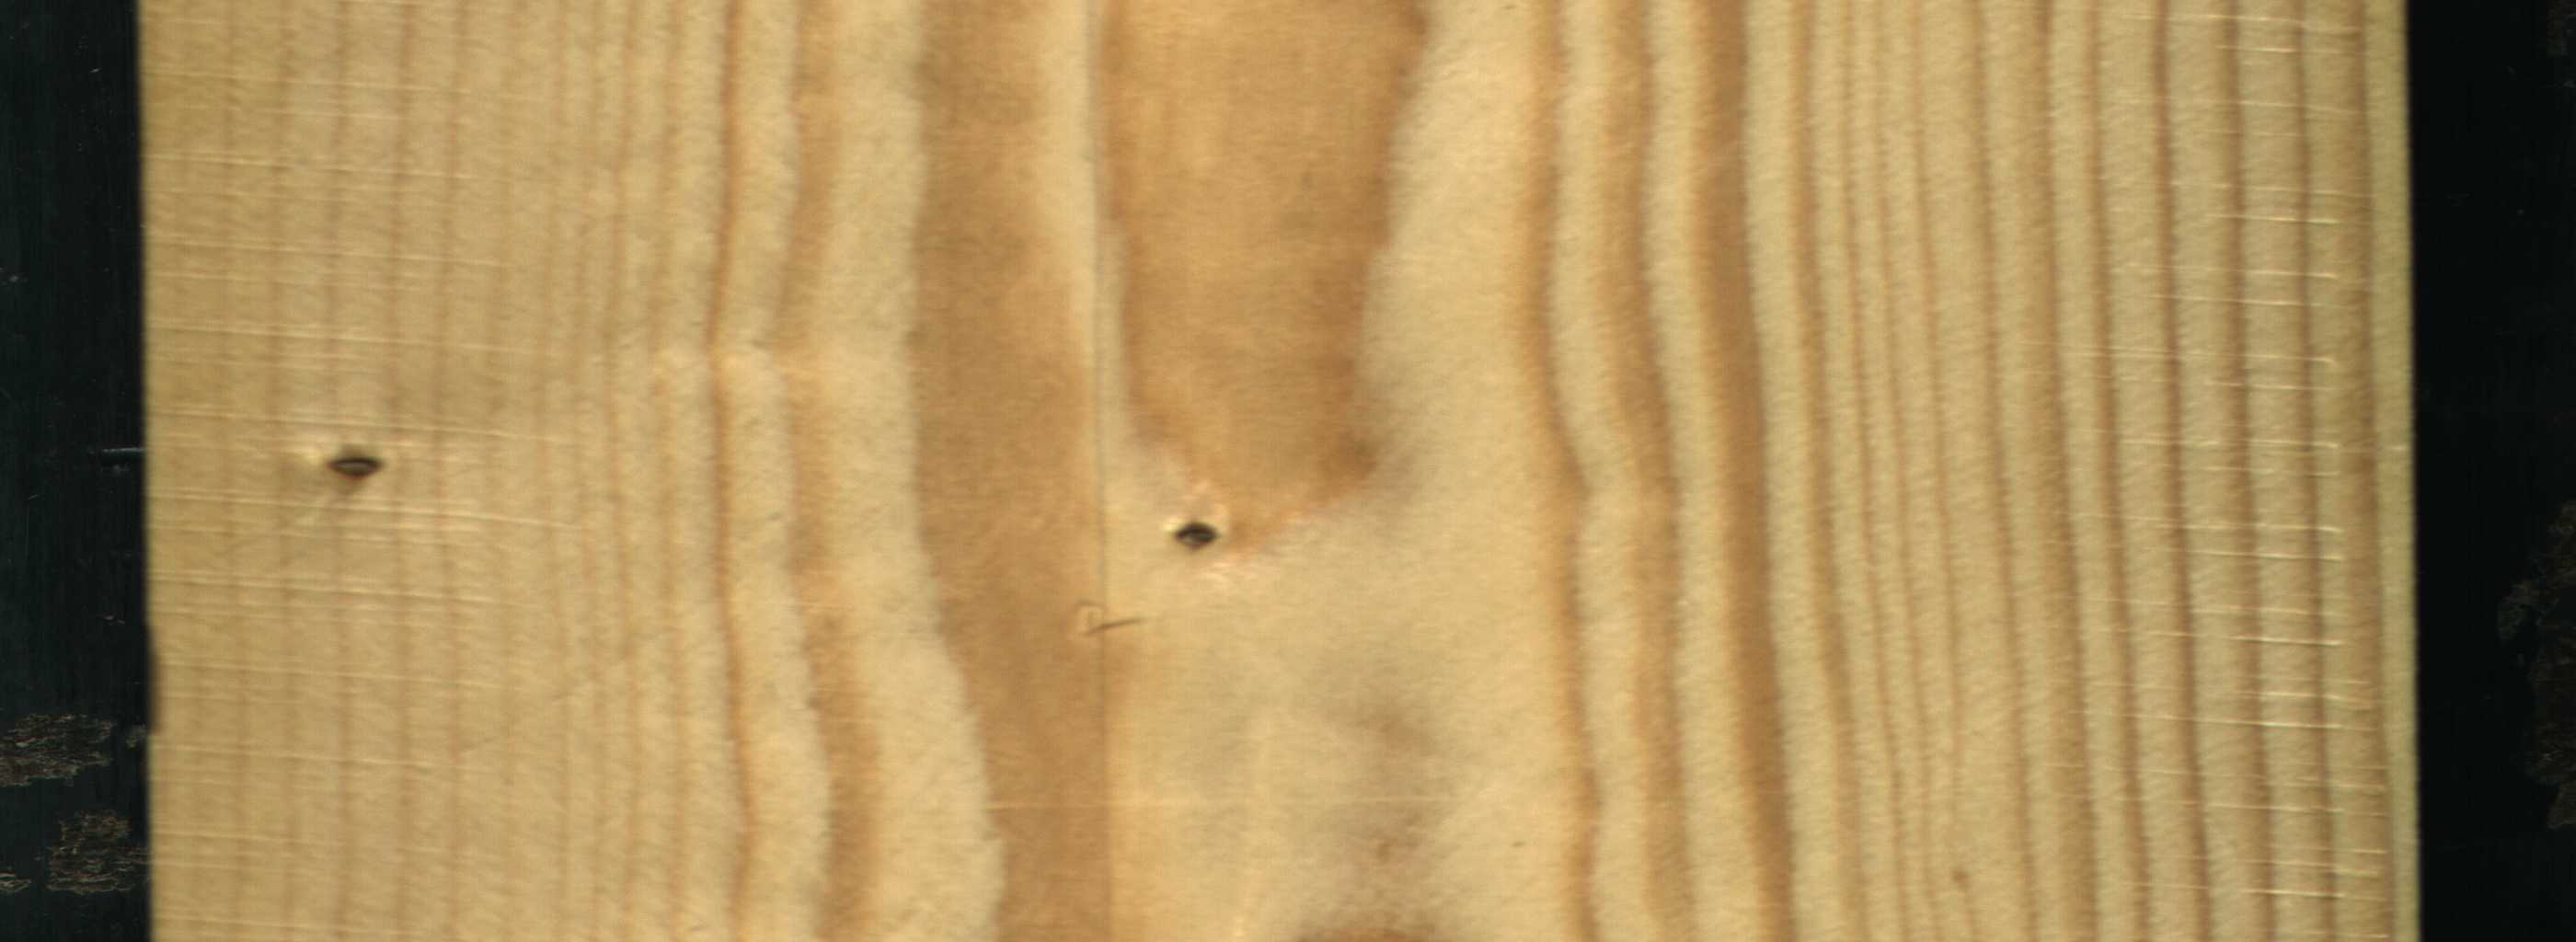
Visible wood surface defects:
Live_Knot
Live_Knot